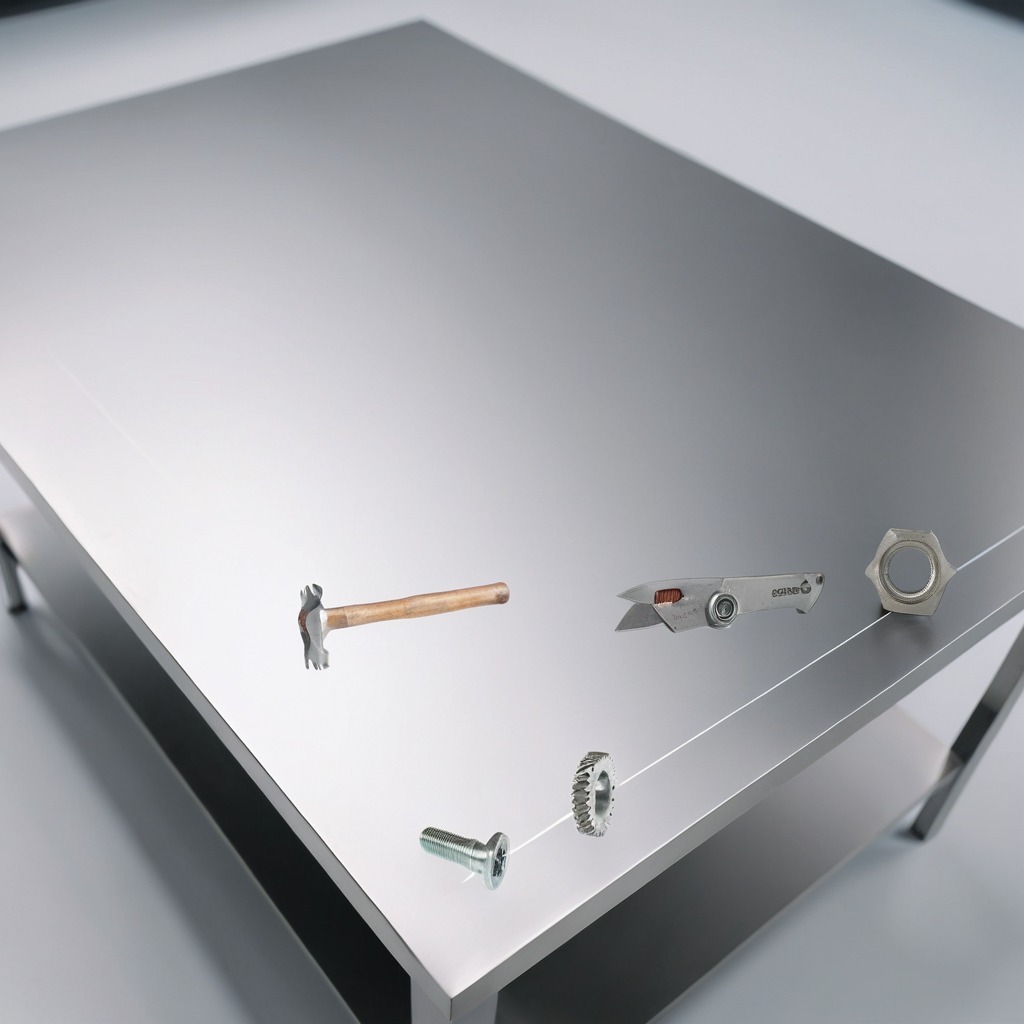
A steel gear with teeth, a utility knife, a metal machine screw, a hammer, and a metal nut are lying on the stainless steel table in a high-end prototyping lab.